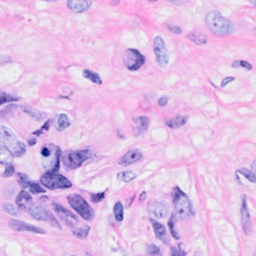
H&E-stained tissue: Breast